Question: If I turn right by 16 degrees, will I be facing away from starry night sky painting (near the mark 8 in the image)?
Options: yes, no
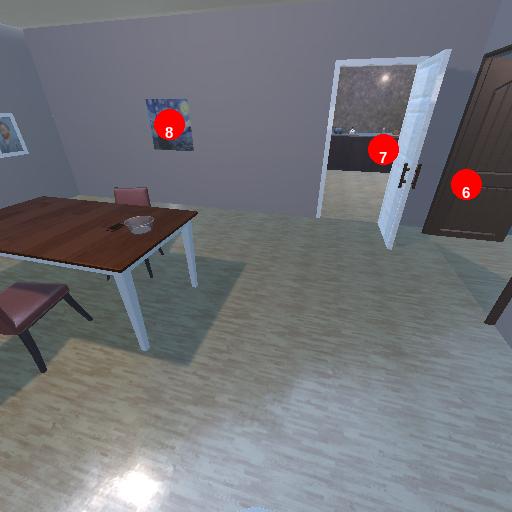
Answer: yes